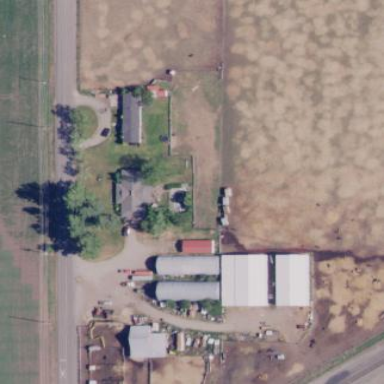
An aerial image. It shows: Farmyard area.